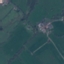
Land use / land cover class: Pasture